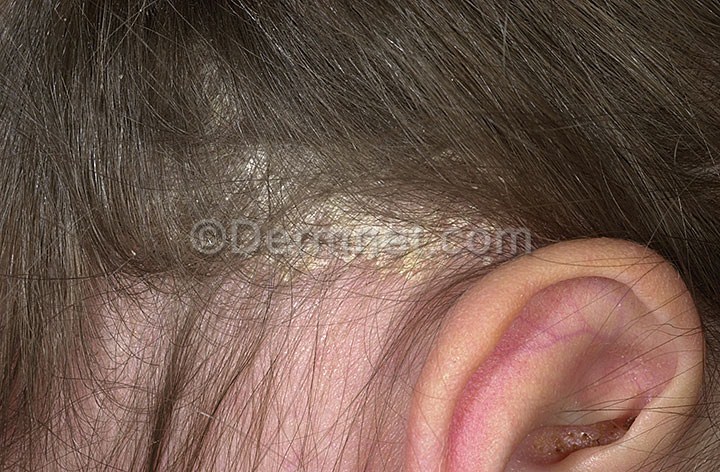
Disease: Psoriasis pictures Lichen Planus and related diseases